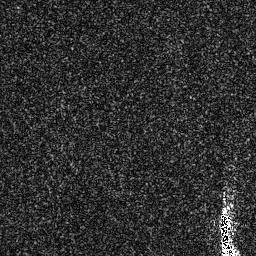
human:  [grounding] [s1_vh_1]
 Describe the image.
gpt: In the satellite image, there is  <ref>1 medium ship </ref> <box>[[83, 79, 92, 99, 0]]</box> located at bottom right.